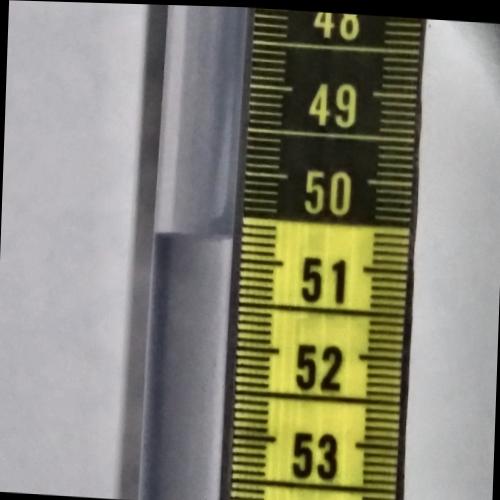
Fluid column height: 50.7 cm